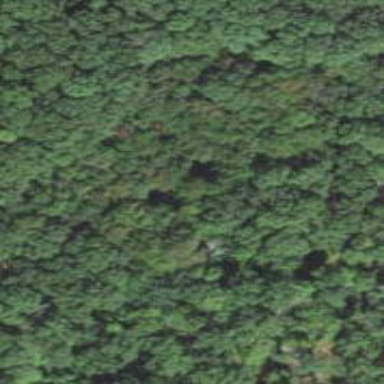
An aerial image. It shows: Mixed leaf woodland.